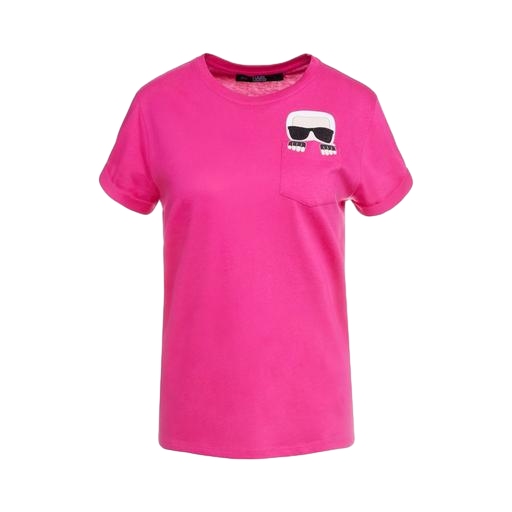
pink tee, pink boyfriend t-shirt, pink graphic t-shirt, white background